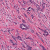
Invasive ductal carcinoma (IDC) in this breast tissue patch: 1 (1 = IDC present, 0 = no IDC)